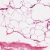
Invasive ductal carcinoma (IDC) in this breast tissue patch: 0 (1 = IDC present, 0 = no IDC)